九年级 · 解析几何
(10 分）如图 1, 在平面直角坐标系中, 点 $M$ 的坐标为 $(3,0)$, 以点 $M$ 为圆心, 5 为半径的圆与坐标轴分别交于点 $A 、 B 、 C 、 D$.

图1

图2

图3

(1) $\triangle A O D$ 与 $\triangle C O B$ 相似吗? 为什么?

(2)如图 2, 弦 $D E$ 交 $x$ 轴于点 $P$, 且 $B P: D P=3: 2$, 求 $\tan \angle E D A$;

(3)如图 3, 过点 $D$ 作 $\odot M$ 的切线, 交 $x$ 轴于点 $Q$. 点 $G$ 是 $\odot M$ 上的动点, 问比值 $G O$ 是否变化? 若不变, 请求出比值; 若变化, 请说明理由.
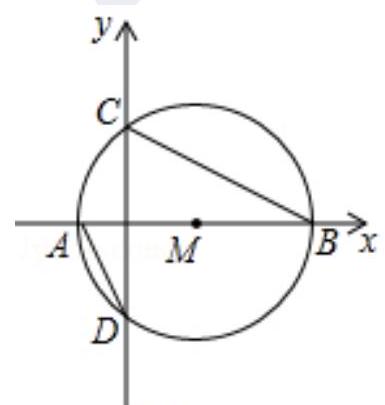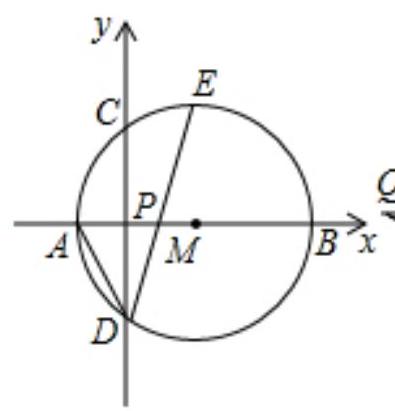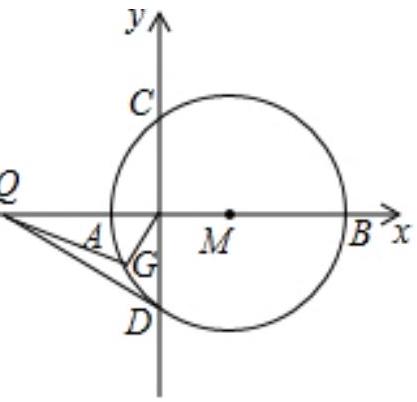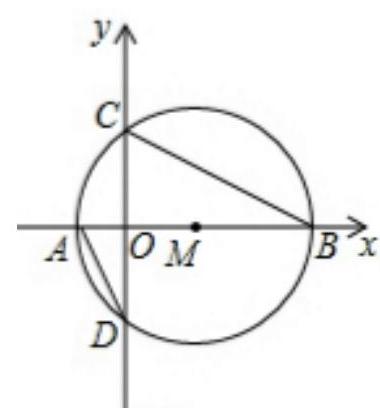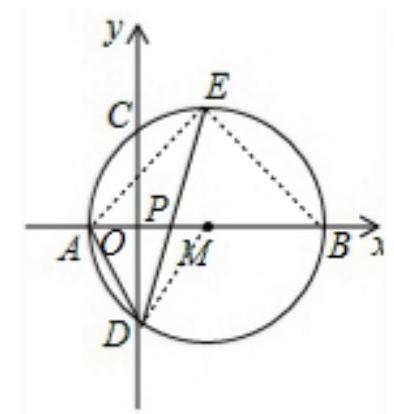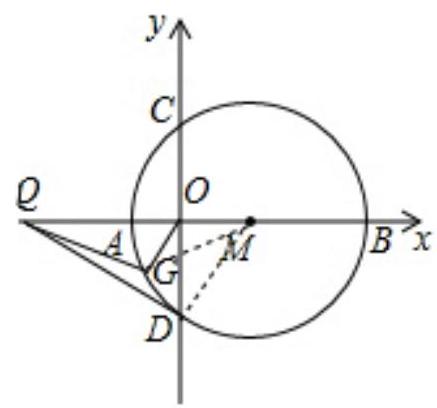
答案: 解: (1) $\triangle A O D$ 与 $\triangle C O B$ 相似.

理由如下: 如图 1,

图1

$\because \angle A O D=\angle C O B, \angle A D O=\angle O B C$,

$\therefore \triangle A O D \sim \triangle C O B$

(2) 连结 $A E 、 B E 、 M D$, 如图 2,

图2

$\because$ 点 $M$ 的坐标为 $(3,0), M A=M B=M D=5$,

$\therefore O A=2$, 在 $R t \triangle O D M$ 中, $O D=\sqrt{M D^{2}-O M^{2}}=4$,
在Rt $\triangle O A D$ 中, $A D=\sqrt{2^{2}+4^{2}}=2 \sqrt{5}$,

$\because \angle P E B=\angle P A D, \angle P B E=\angle P D A$,

$\therefore \triangle P B E \sim \triangle P D A$,

$\therefore \frac{B E}{A D}=\frac{P B}{P D}=\frac{3}{2}$

$\therefore B E=\frac{3}{2} \times 2 \sqrt{5}=3 \sqrt{5}$,

在Rt $\triangle A B E$ 中, $A E=\sqrt{A B^{2}-B E^{2}}=\sqrt{10^{2}-(3 \sqrt{5})^{2}}=\sqrt{55}$,

$\therefore \tan \angle A B E=\frac{A E}{B E}=\frac{\sqrt{55}}{3 \sqrt{5}}=\frac{\sqrt{11}}{3}$,

$\because \angle E D A=\angle A B E$,

$\therefore \tan \angle E D A=\frac{\sqrt{11}}{3}$

(3)如图 3，连结 $M D 、 M G ，$

图3

$\because D Q$ 为切线，

$\therefore M D \perp Q D$,

$\therefore \angle M D Q=90^{\circ}$,

$\because \angle O D M=\angle O Q D$,

$\therefore$ Rt $\triangle O D M \sim R t \triangle O Q D$,

$\therefore O D: O Q=O M: O D$, 即 4: $O Q=3: 4$,

$\therefore O Q=\frac{16}{3}$, 当 $G$ 点与 $A$ 点重合时, $\frac{O G}{Q G}=\frac{O A}{A Q}=\frac{2}{\frac{16}{3}-2}=\frac{3}{5}$;

当 $G$ 点与 $B$ 点重合时, $\frac{O G}{Q G}=\frac{O B}{Q B}=\frac{8}{\frac{16}{3}+8}=\frac{3}{5}$;

当 $G$ 点不与 $A 、 B$ 重合时,

$\because \angle O M D=\angle D M Q$,
$\therefore \triangle M O D \sim \triangle M D Q$,

$\therefore M O: M D=M D: M Q$,

即 $M D^{2}=M O \cdot M Q$ ，而 $M D=M G ，$

$\therefore M G^{2}=M O \cdot M Q$,

$\because \angle O M G=\angle G M Q$,

$\therefore \triangle M O G \backsim \triangle M G Q$

$\therefore \frac{O G}{Q G}=\frac{O M}{M G}=\frac{3}{5}$,

综上所述, $\frac{G O}{G Q}$ 的值不变, 比值为 $\frac{3}{5}$.